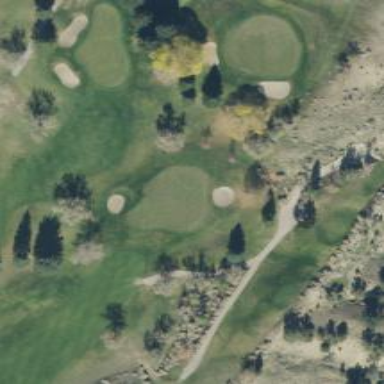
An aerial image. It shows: View of golf hole.